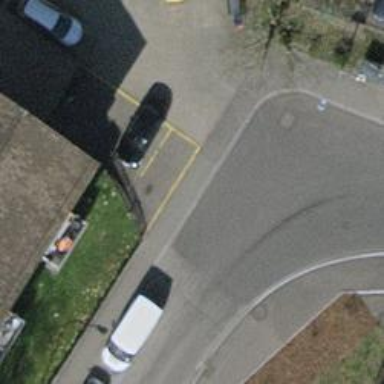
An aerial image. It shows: Residential road with asphalt surface and sidewalks on both sides.